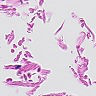
Metastatic tissue present: no